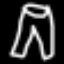
Label: pants